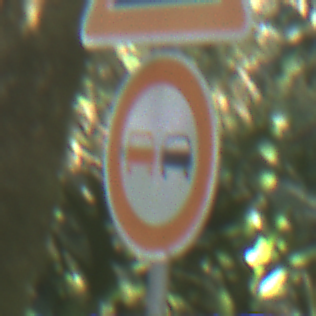
Verkehrszeichen: Ueberholverbot
Zusatzzeichen oben: Gefaelle10
Umgebung: Outdoor, Nature
Tageszeit: Midday
Wetter: Clear
Licht: Natural
Jahreszeit: NotSpecified
Kontrast: LowContrast